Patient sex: F
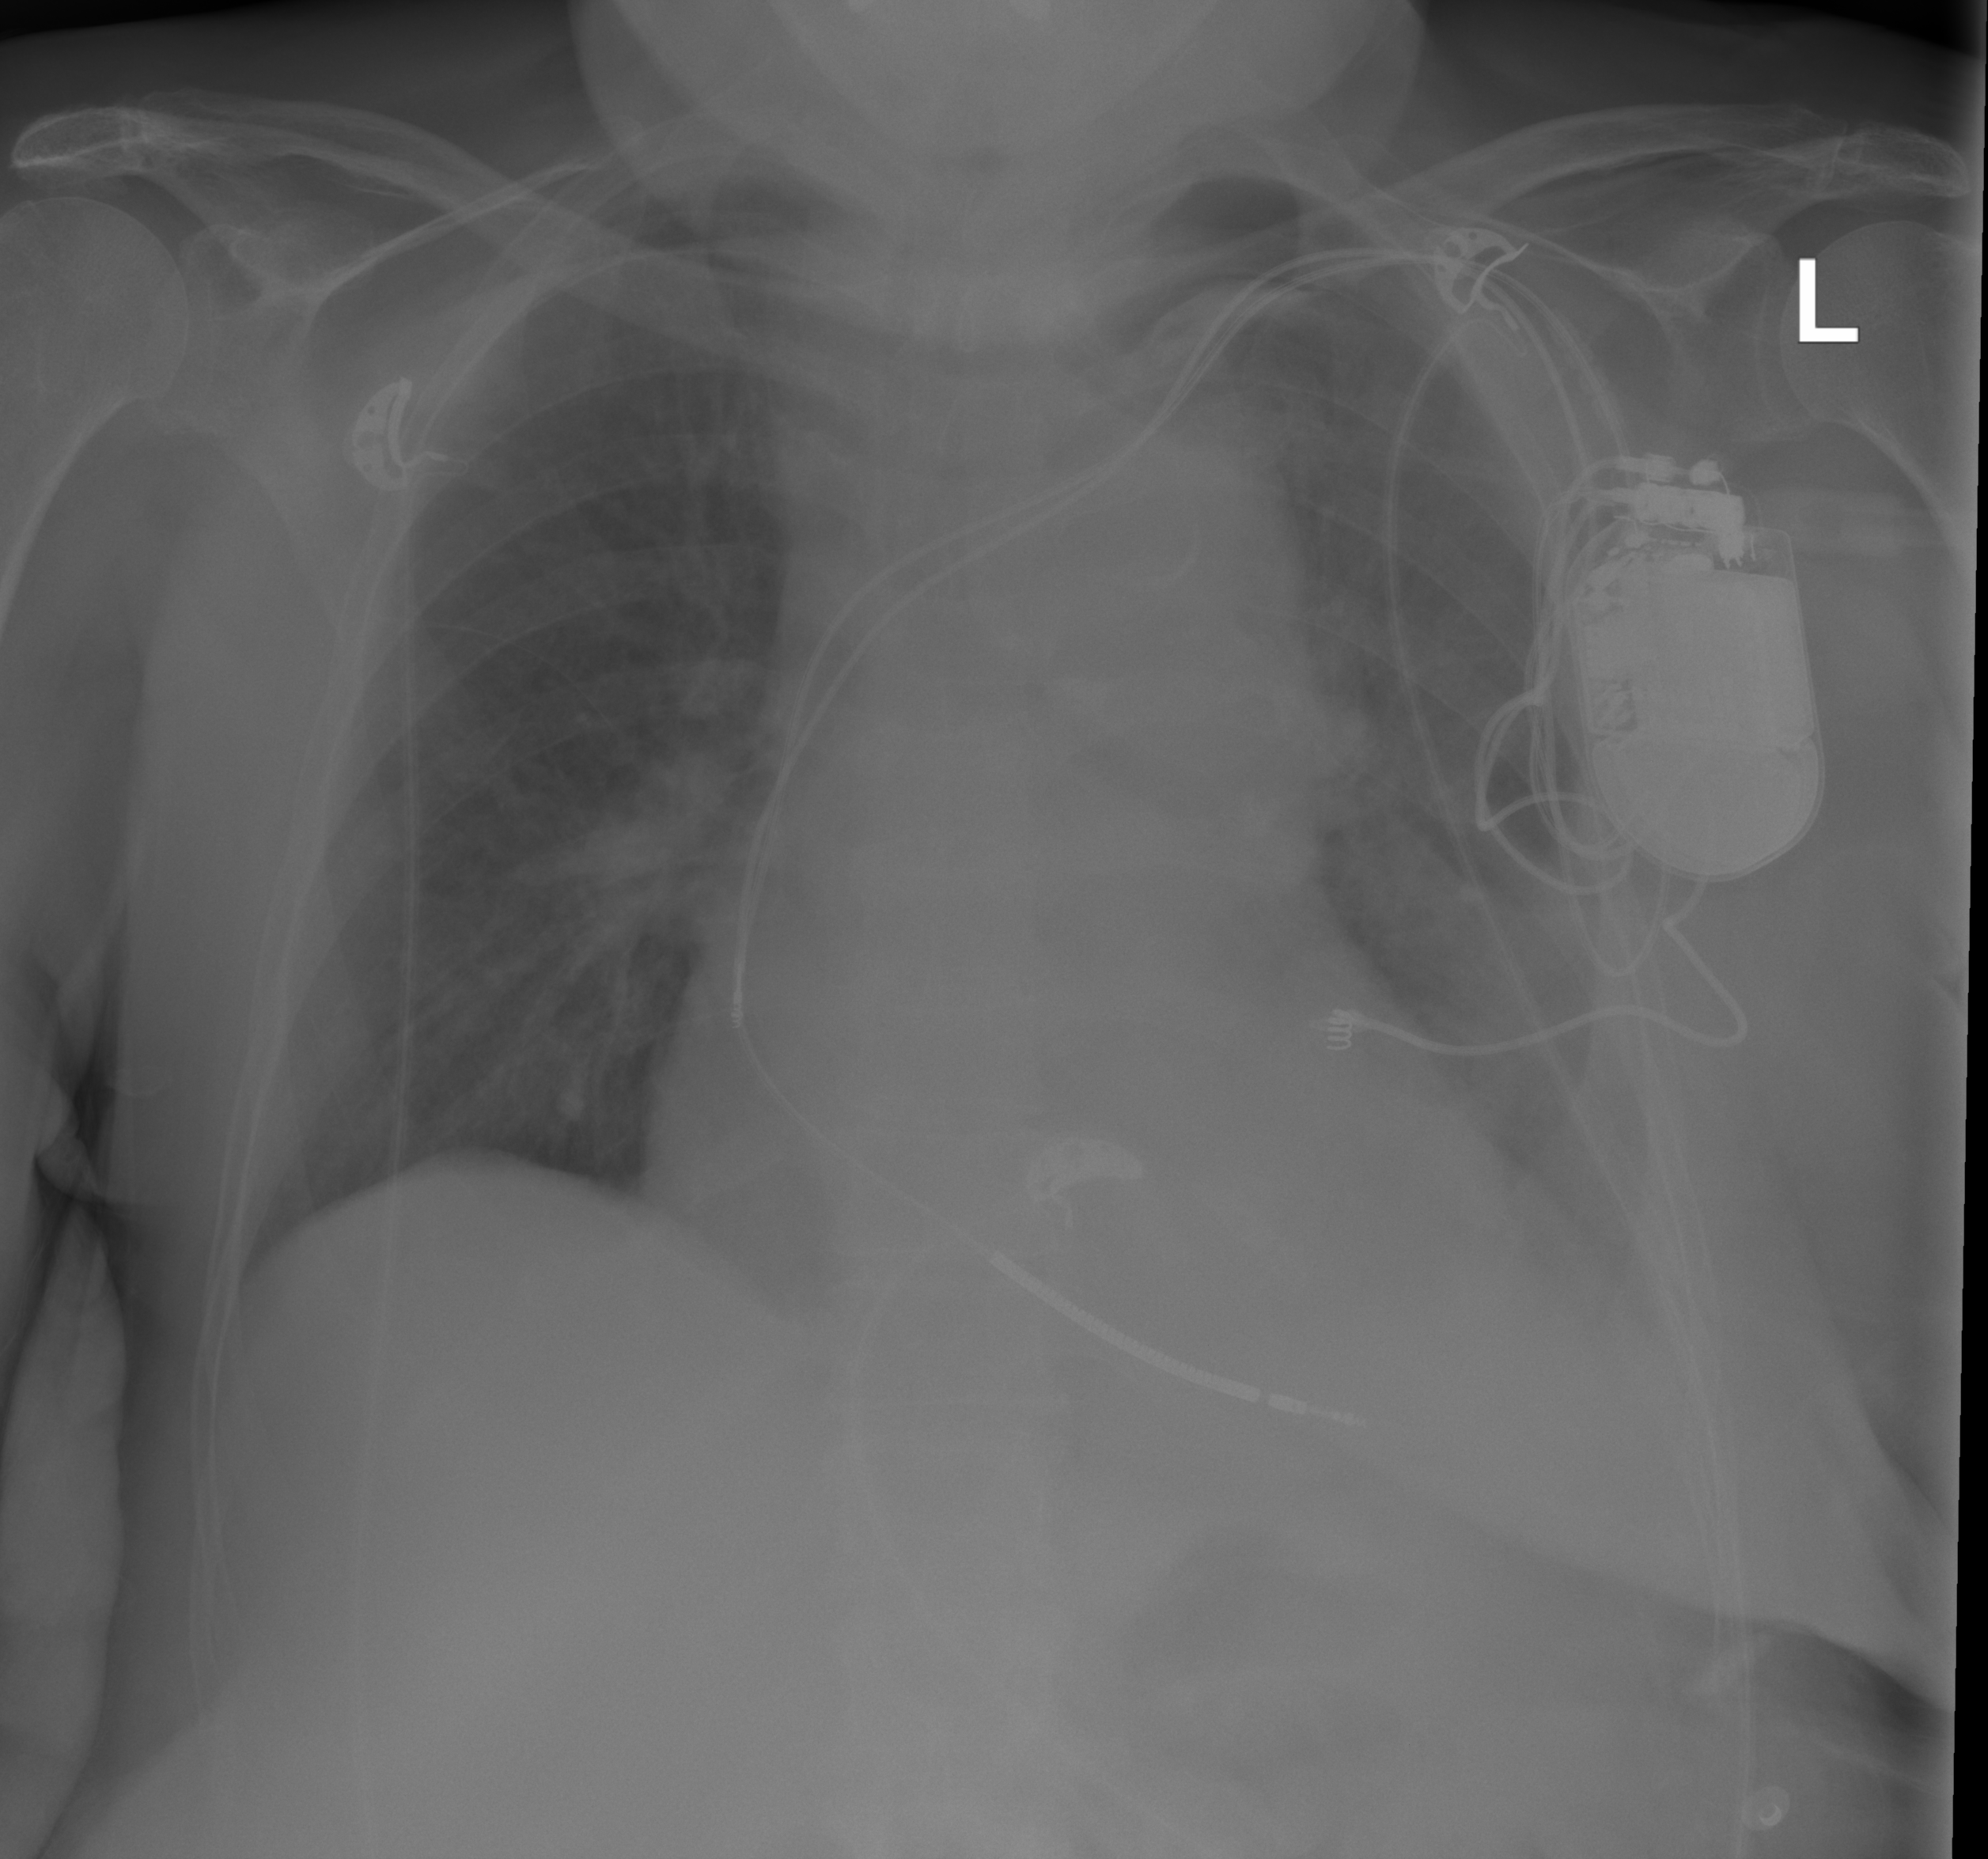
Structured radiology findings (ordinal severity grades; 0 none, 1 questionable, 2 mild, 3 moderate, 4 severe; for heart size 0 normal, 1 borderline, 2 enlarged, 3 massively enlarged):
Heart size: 2
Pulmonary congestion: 2
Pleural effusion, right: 0
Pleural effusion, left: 2
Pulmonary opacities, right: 0
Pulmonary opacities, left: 0
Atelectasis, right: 0
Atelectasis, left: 0